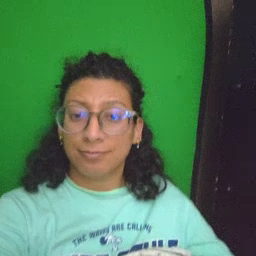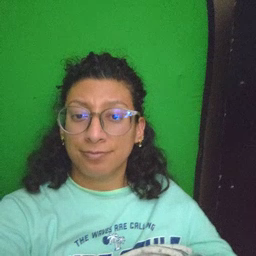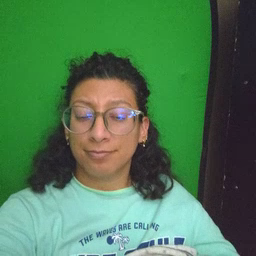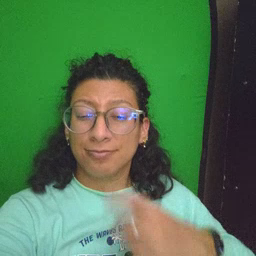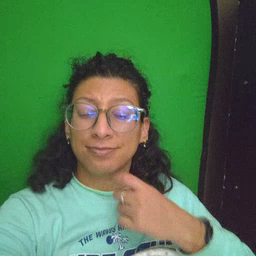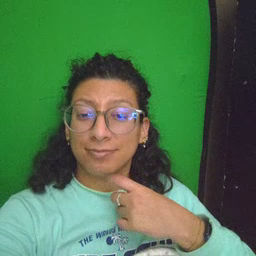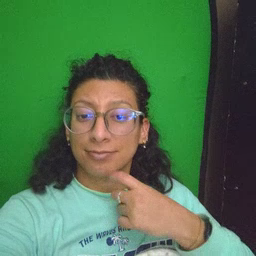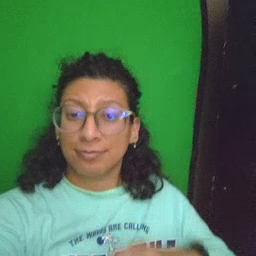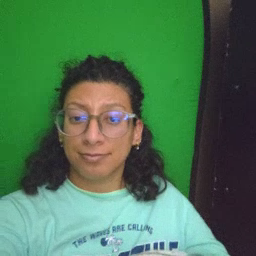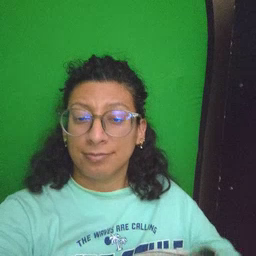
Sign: red